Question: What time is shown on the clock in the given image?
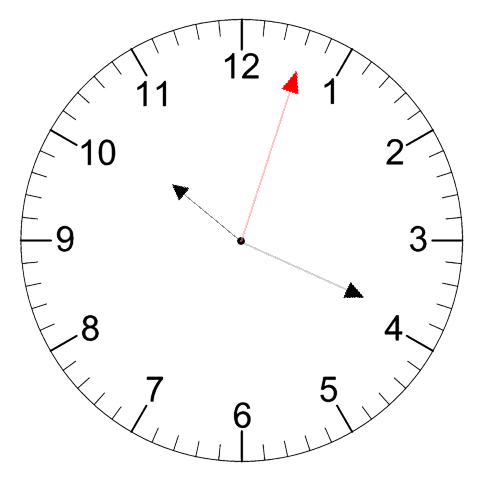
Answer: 10:19:03